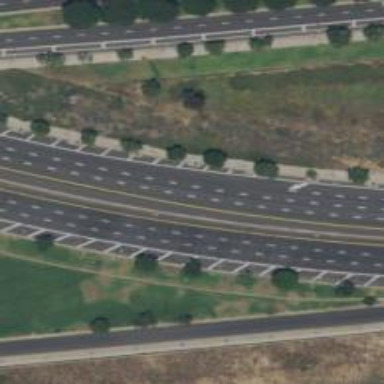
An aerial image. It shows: Primary highway that functions as expressway.